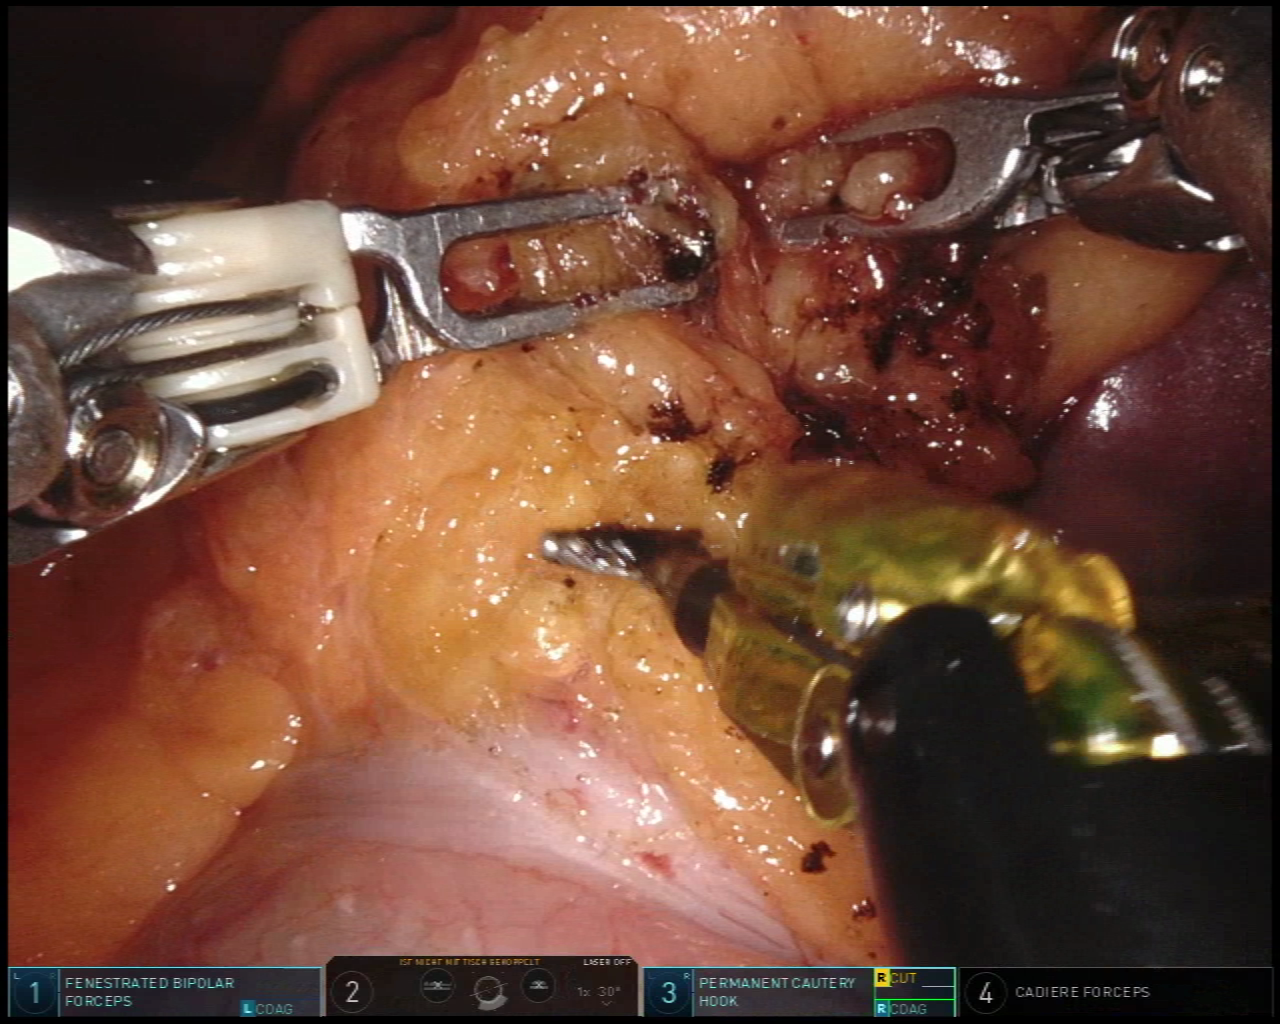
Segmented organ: spleen
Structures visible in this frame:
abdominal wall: no
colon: yes
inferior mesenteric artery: no
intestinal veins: no
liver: no
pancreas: no
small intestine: no
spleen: yes
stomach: no
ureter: no
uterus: no
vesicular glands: no